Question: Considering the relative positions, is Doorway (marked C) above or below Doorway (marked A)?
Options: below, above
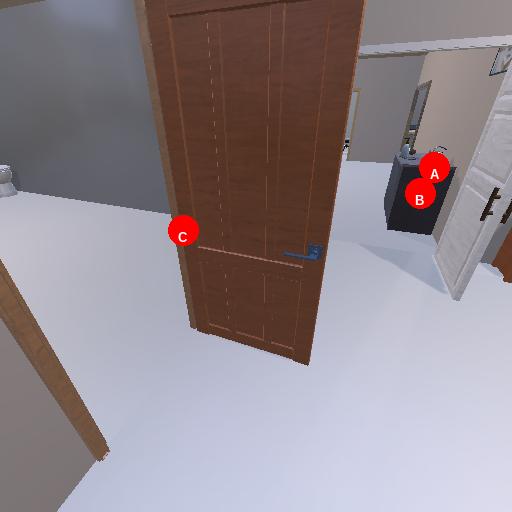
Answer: below